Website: macys
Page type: account-selection
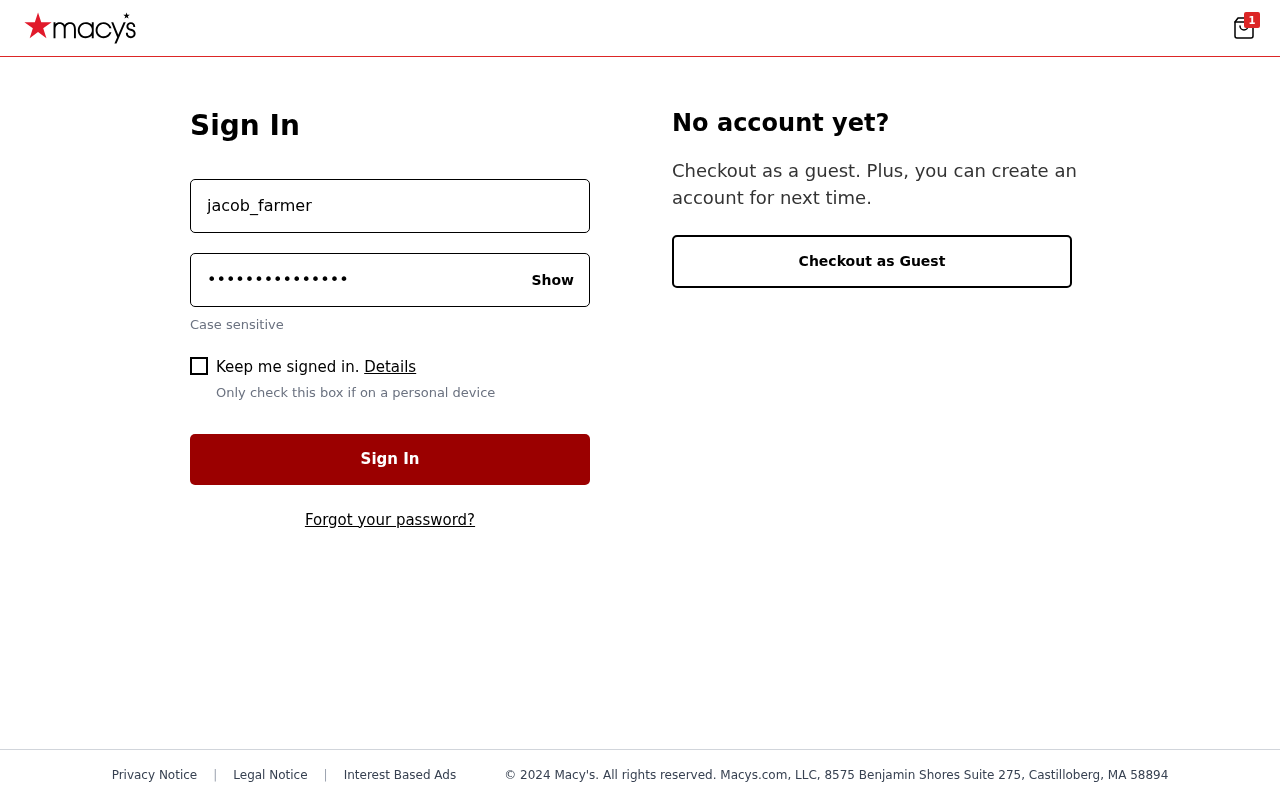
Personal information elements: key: PII_LOGIN_USERNAME
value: jacob_farmer
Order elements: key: ORDER_NUM_ITEMS
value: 1